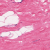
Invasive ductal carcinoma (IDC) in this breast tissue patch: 0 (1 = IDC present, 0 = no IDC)